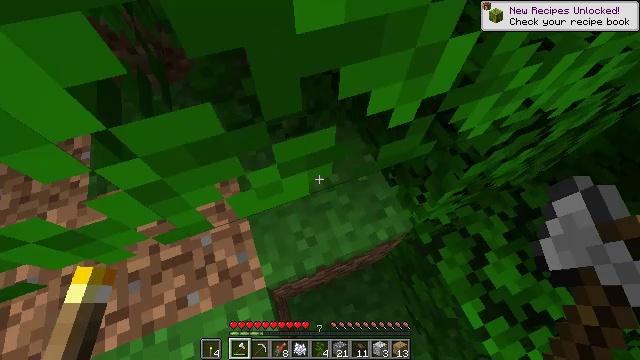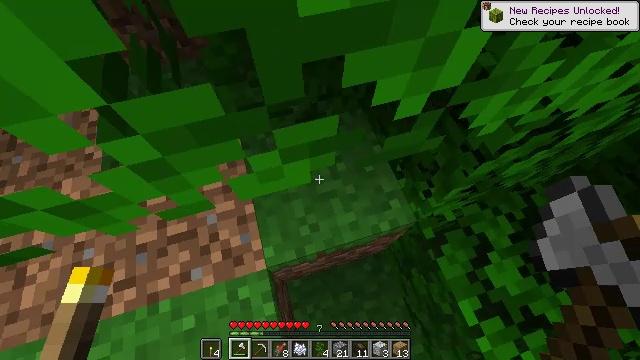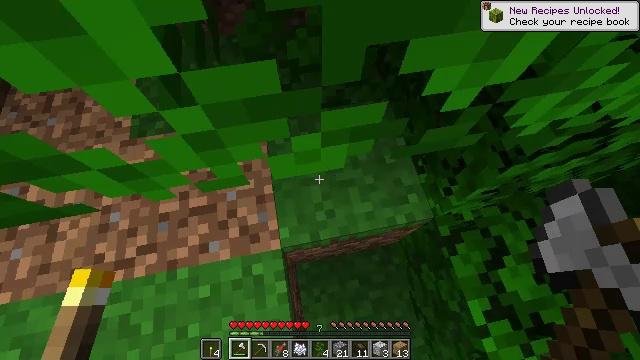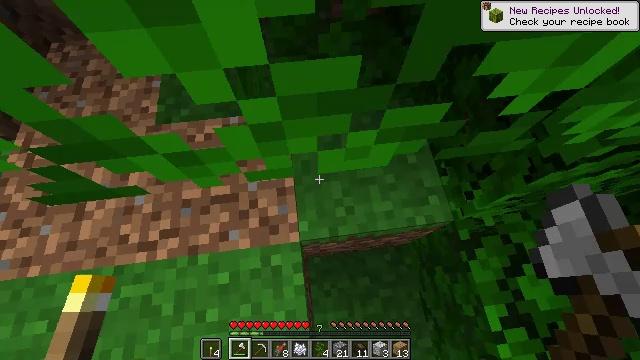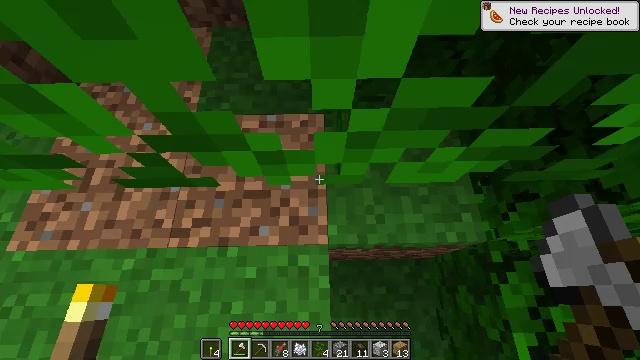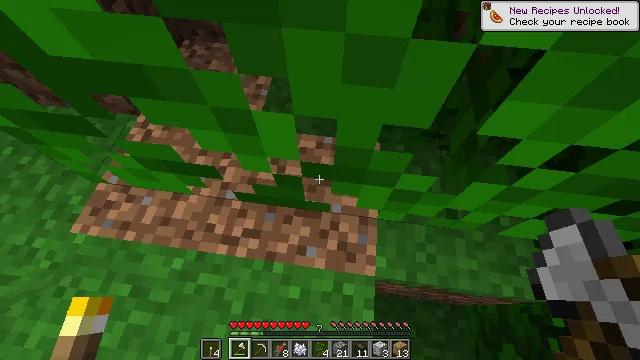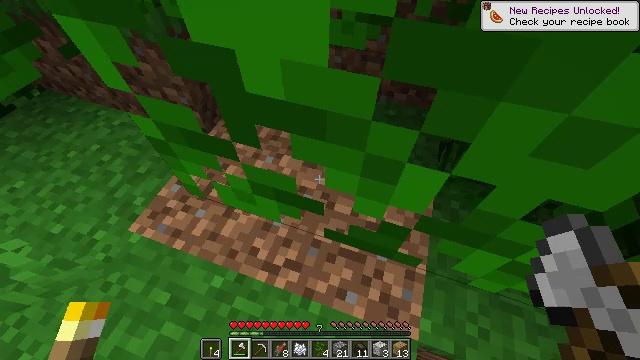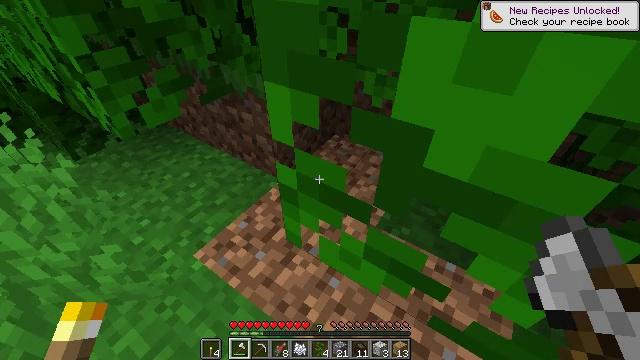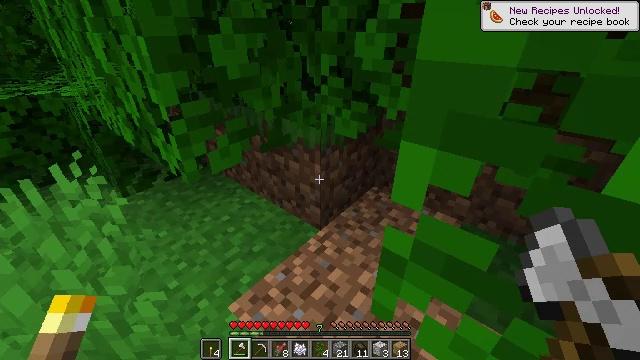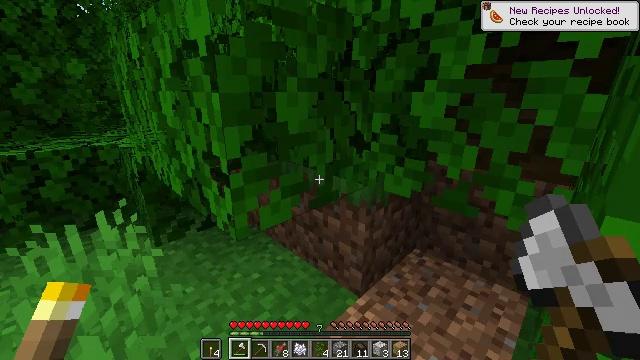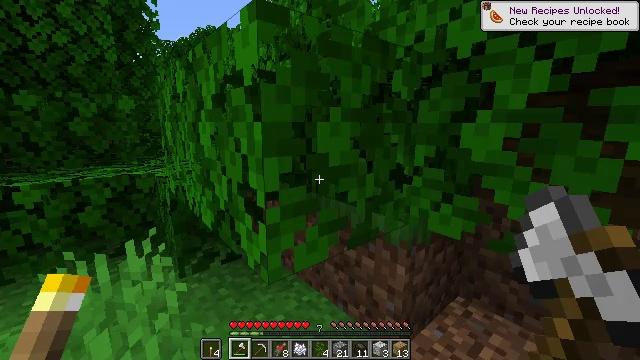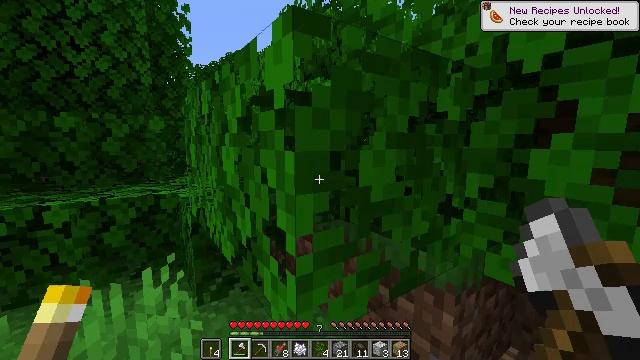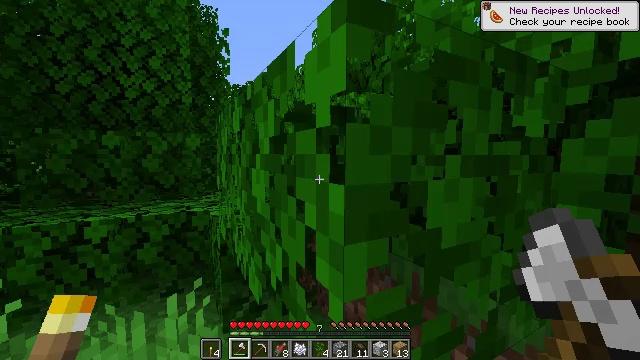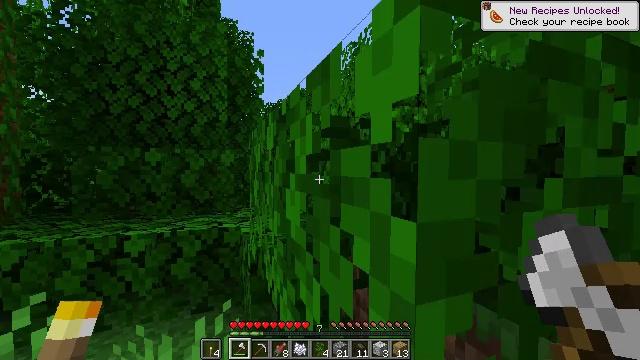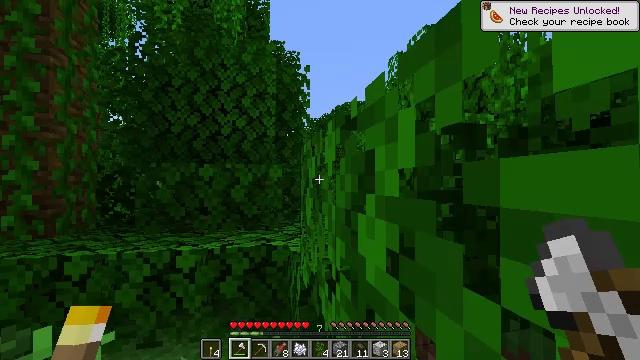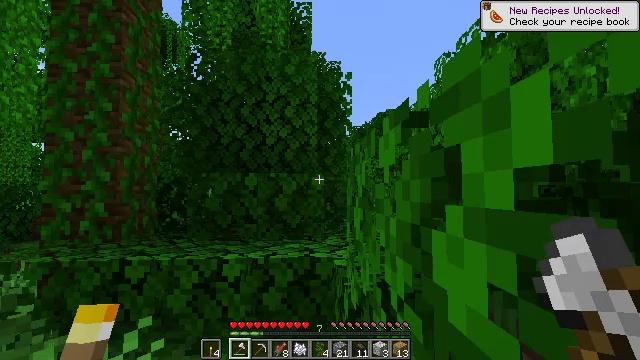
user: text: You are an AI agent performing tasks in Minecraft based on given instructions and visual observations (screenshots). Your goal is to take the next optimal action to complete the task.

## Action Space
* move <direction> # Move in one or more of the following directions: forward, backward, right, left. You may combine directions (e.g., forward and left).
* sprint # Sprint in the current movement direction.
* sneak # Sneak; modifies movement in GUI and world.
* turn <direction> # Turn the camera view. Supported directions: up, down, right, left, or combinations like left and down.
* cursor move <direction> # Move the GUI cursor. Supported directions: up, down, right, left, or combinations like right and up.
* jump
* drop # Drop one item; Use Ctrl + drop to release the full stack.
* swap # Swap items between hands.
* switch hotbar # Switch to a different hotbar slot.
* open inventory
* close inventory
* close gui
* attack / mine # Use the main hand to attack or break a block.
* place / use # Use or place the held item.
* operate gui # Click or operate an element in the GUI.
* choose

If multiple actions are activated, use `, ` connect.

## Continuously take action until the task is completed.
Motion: motion action
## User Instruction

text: Break the bamboo stalk.
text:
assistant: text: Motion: turn left and down
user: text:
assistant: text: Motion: move left, turn left and down
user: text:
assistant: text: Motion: move left, turn left
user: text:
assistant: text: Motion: move left, turn left
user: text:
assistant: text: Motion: move left, turn left and up
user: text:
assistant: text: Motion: move left, turn left and up
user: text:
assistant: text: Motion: move left, turn left and up
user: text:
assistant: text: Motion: move forward and move left, turn left and up
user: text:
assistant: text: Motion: move forward and move left, turn left and up
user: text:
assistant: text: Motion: move forward, turn left and up
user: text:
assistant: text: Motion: move forward, turn left and up
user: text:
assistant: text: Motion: move forward, turn left and up
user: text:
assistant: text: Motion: move forward, sprint, turn left and up
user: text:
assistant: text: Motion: move forward, sprint, turn left and up
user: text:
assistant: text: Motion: move forward, sprint, turn left and up
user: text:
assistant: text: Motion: move forward, sprint, turn left
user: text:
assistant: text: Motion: move forward, sprint
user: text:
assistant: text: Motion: move forward and move left, sprint
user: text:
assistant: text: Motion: move forward and move left, sprint
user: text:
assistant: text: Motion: move forward and move left, sprint
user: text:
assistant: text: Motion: move forward and move left, sprint, turn right
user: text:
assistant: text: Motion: move forward, sprint, turn right and down
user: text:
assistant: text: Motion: move forward, sprint, turn right and down
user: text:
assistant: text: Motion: move forward, sprint, turn right and down
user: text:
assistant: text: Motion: move forward, sprint, turn right and down, jump
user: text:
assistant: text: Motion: move forward, sprint, turn right, jump
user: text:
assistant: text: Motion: move forward, sprint, turn right and down, jump
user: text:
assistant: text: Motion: move forward, sprint
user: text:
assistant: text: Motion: move forward, sprint
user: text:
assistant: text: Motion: move forward, sprint